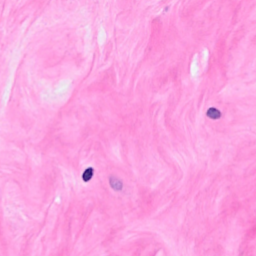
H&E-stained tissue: Breast